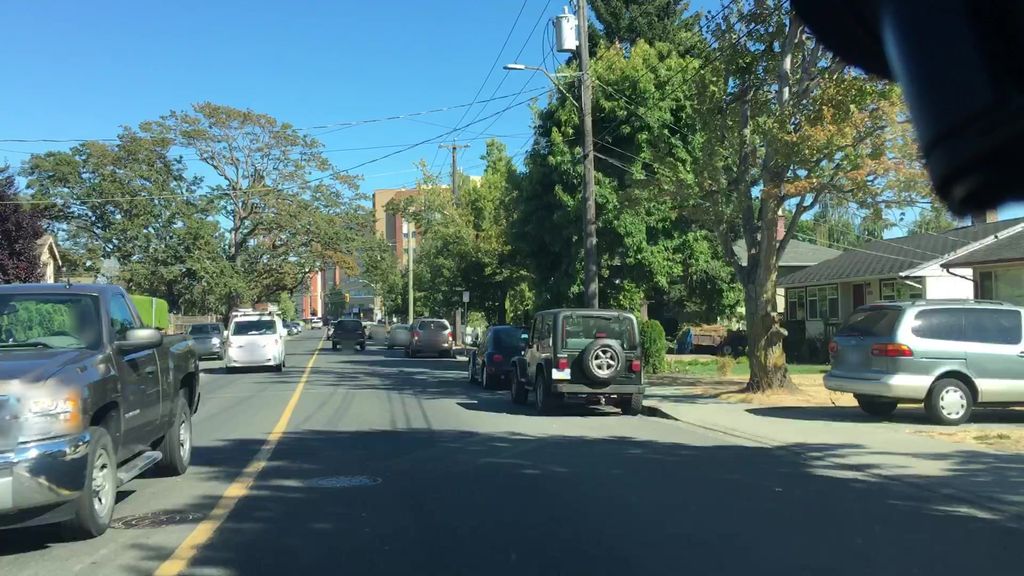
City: victoria